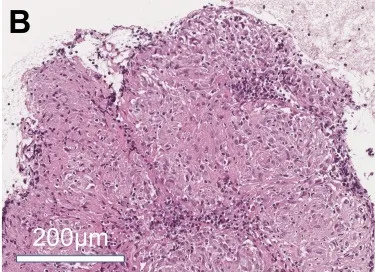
Histology of mediastinal lymphadenopathy and cutaneous lesions. Representative images of hematoxylin-eosin stain of mediastinal lymph node. High magnification images.
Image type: pathology (h&e)